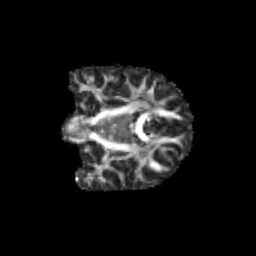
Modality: FA
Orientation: coronal
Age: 11
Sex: female
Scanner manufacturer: siemens
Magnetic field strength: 3 T
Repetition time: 3.8 s
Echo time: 0.07 s